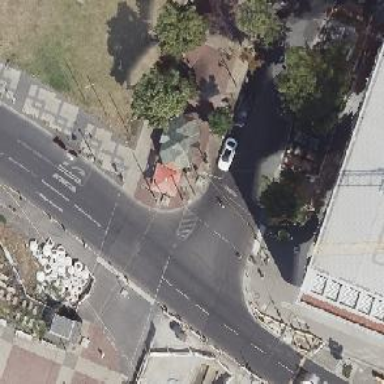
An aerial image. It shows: Footway crossing with traffic signals.